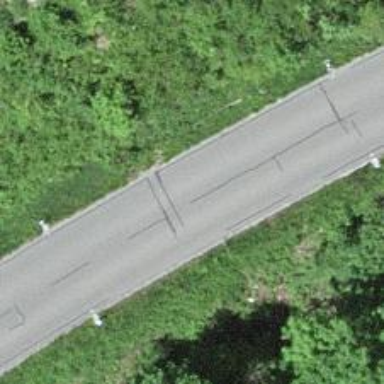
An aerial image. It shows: Tertiary road.